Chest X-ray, AP view. Patient: 53 years old, sex F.
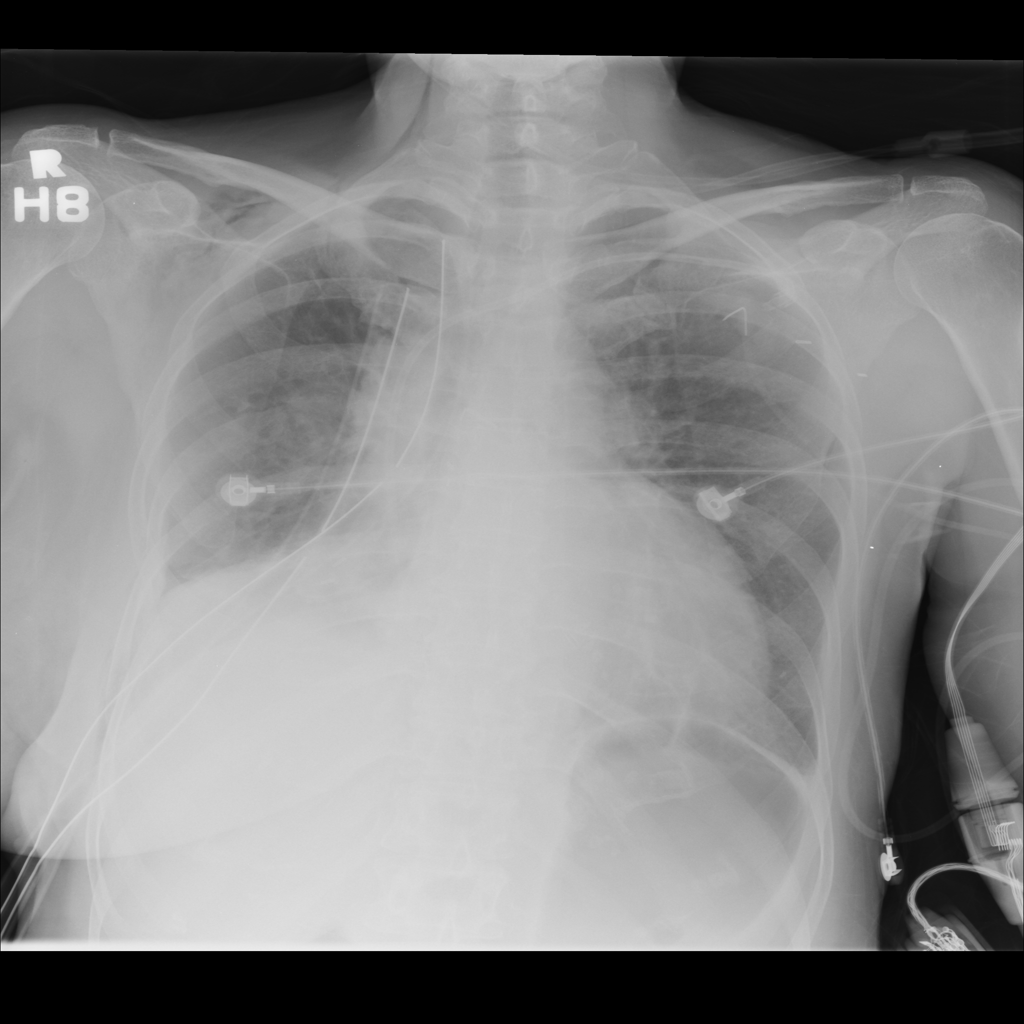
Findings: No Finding